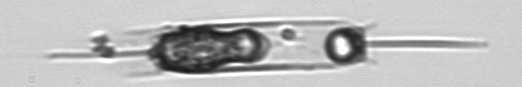
Label: Ditylum_brightwellii